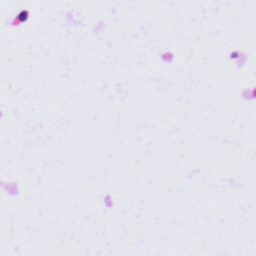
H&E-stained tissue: Tonsil